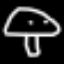
Label: mushroom